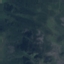
Land use / land cover class: HerbaceousVegetation